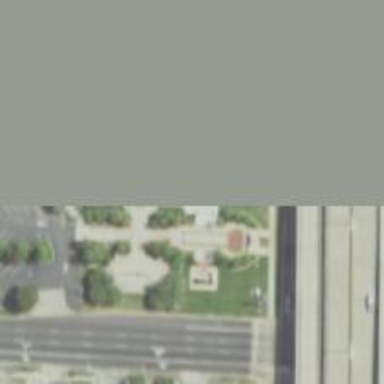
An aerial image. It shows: Historical site featuring war memorial.